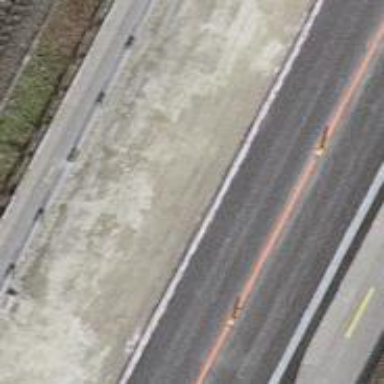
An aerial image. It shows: Primary highway with asphalt surface and designated cycle lane.